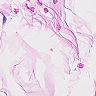
Metastatic tissue present: no